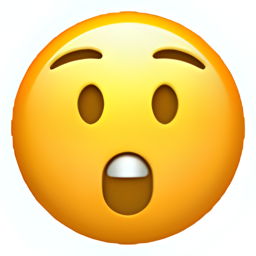
Name: astonished face
Emoji: 😲
Group: Smileys & Emotion
Sub-group: face-concerned